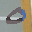
Label: 0